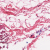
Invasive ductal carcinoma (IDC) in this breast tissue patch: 0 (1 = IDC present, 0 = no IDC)